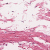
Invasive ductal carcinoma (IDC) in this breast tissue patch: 1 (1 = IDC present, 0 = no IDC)